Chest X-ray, PA view. Patient: 39 years old, sex M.
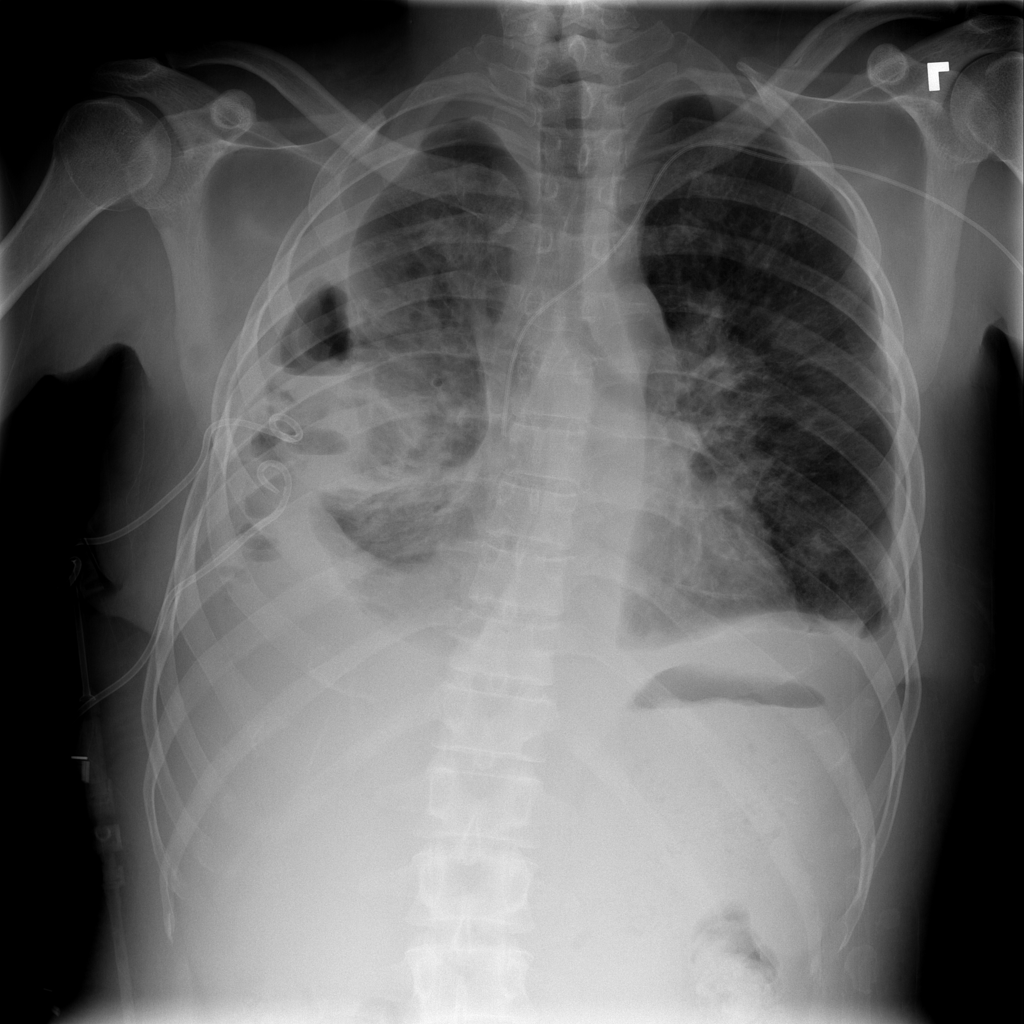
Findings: Effusion, Pleural_Thickening